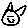
Label: cat